В данном эксперименте электрический чёрный ящик представляет собой плоский конденсатор. Каждая пластина состоит из ряда небольших зубцов одинаковой геометрической формы. Величину емкости $C$ можно изменять, перемещая в горизонтальном направлении верхнюю пластину относительно нижней. Между пластинами конденсатора находится слой диэлектрика.  Два черных ящика ($A$ и $B$), осциллограф, генератор, макетная плата, соединительные провода и перемычки, конденсаторы $100\,пФ$ (маркировка 101) и $330\,пФ$ (маркировка 331), конденсатор неизвестной емкости $C_1$ (в красной изоляции), катушка индуктивности $15.0\,мГн$ (черный цилиндр с маркировкой 153), резистор $510\,Ом$ (в черной изоляции). $!Важно!$ Избегайте больших напряжений и резких скачков тока и напряжения. Прежде чем менять конфигурацию схемы, плавно выкрутите амплитуду генератора в ноль, после чего выключите генератор! Новые компоненты выдаваться не будут!
Часть А. Калибровка (1.3 балла)
Соберите колебательный $RLC$-контур, последовательно соединив индуктивность, известную ёмкость и резистор. Измерьте зависимость резонансной частоты этого контура от используемой емкости. Проверьте применимость теоретической связи между ними. Оцените $C_0$ - неустранимую емкость проводов и прочих составляющих схемы.
Часть B. Определение формы пластин конденсаторов (7.2 балла) Ниже приведены четыре возможные формы пластин.
Соберите колебательный $RLC$-контур, используя конденсатор неизвестной емкости $C_1$. Найдите резонансную частоту этого контура $f_1$. Определите $C_1$.
Для каждой формы пластин постройте качественный график ожидаемой зависимости $C$ от положения верхней пластины $x$.
Собрав колебательный $RLC$-контур, снимите зависимость $f(x)$ резонансной частоты от положения верхней пластины. Выполните эти измерения для обоих черных ящиков.
Рассчитайте $C(x)$ для каждого из ящиков. Постройте графики этих зависимостей на одной миллиметровке. Определите номера форм пластин, соответствующих ящикам.
Для каждого из ящиков определите значения $b$ и $w$, характеризующие форму зубцов. Расстояние $d$ между верхней и нижней пластинами составляет $1.00~\text{мм}$. Диэлектрик, находящийся между пластинами, имеет диэлектрическую проницаемость $\varepsilon=2.9$. Электрическая постоянная $\varepsilon_0=8.85\cdot 10^{-12}~\text{Ф/м}$.
Часть C. Разрешающая способность цифрового измерителя перемещений (1.5 балла) При относительном смещении параллельных пластин емкость плоского конденсатора периодически изменяется, а с ней и резонансная частота контура. Данная установка может быть использована как цифровой измеритель перемещений.
Для каждого из ящиков оцените количество зубцов на одной пластине плоского конденсатора. (В каждом ящике количество зубцов на нижней пластине такое же, как на верхней).
Пусть наш черный ящик с маркировкой $A$ является измерителем перемещений. Для частоты в окрестности $f=120~\text{кГц}$, используя данные эксперимента из части B, оцените разрешающую способность установки: минимальное расстояние $\Delta x$, которое можно измерить. Оценка погрешности окончательного результата не требуется.
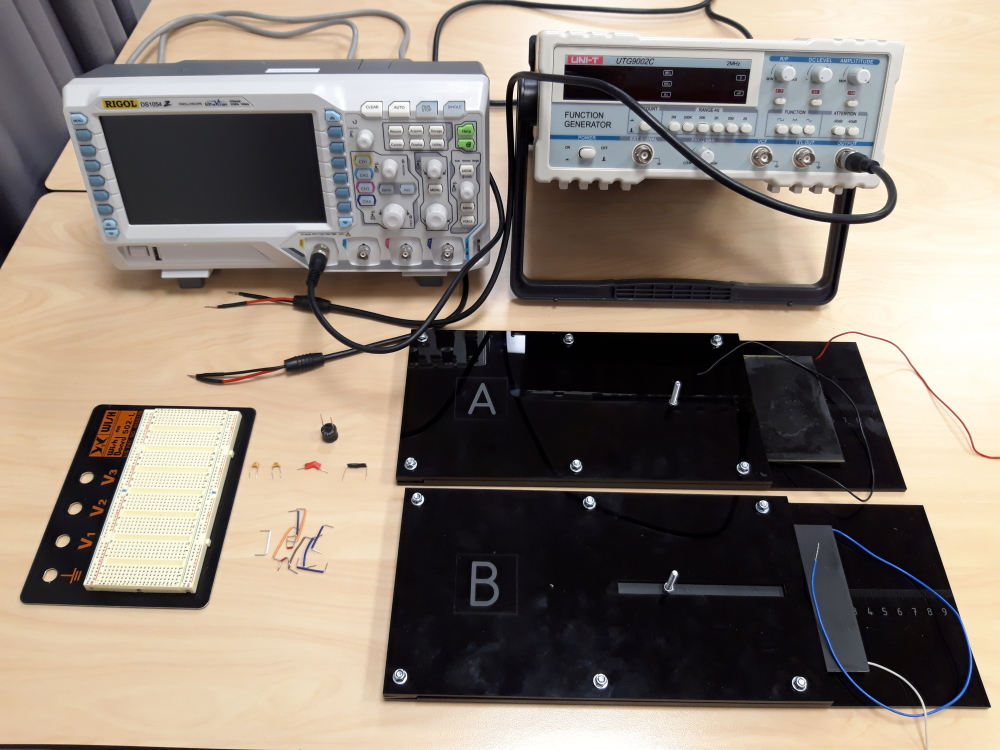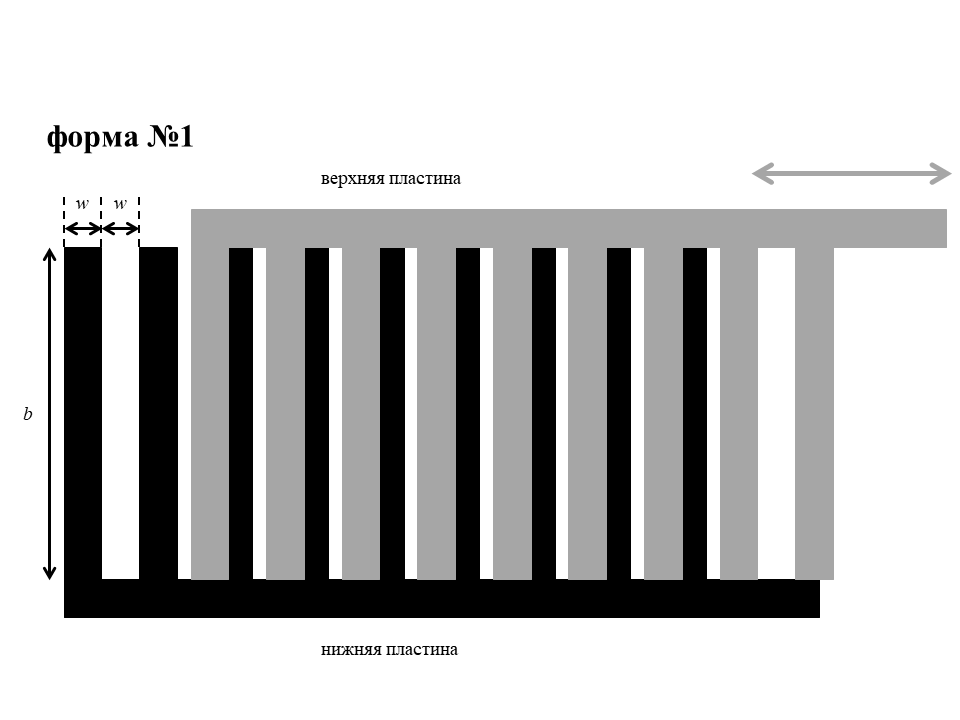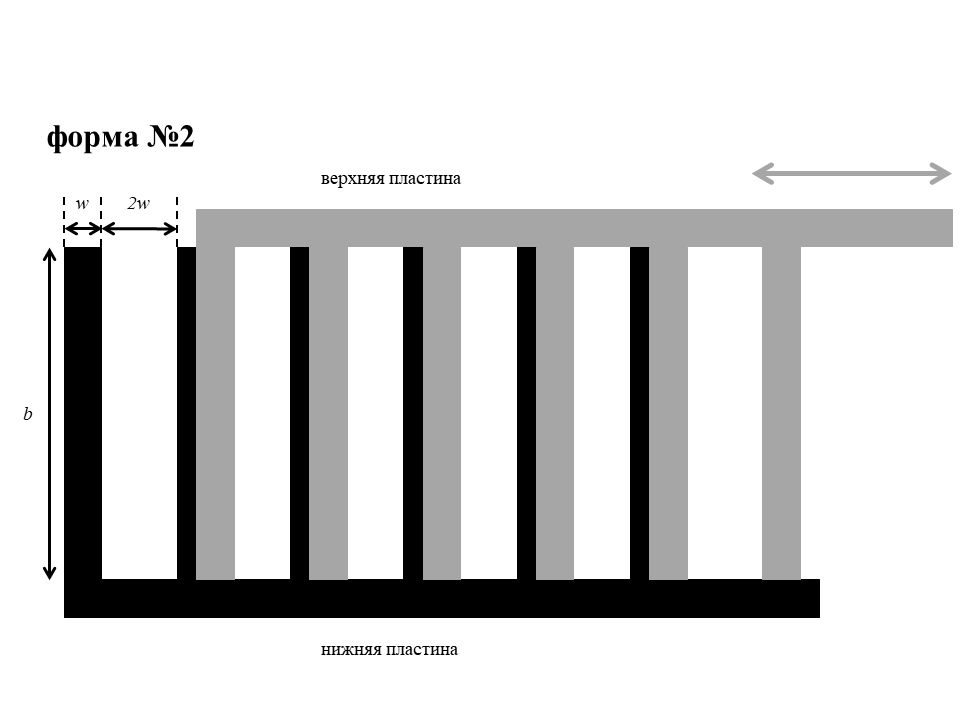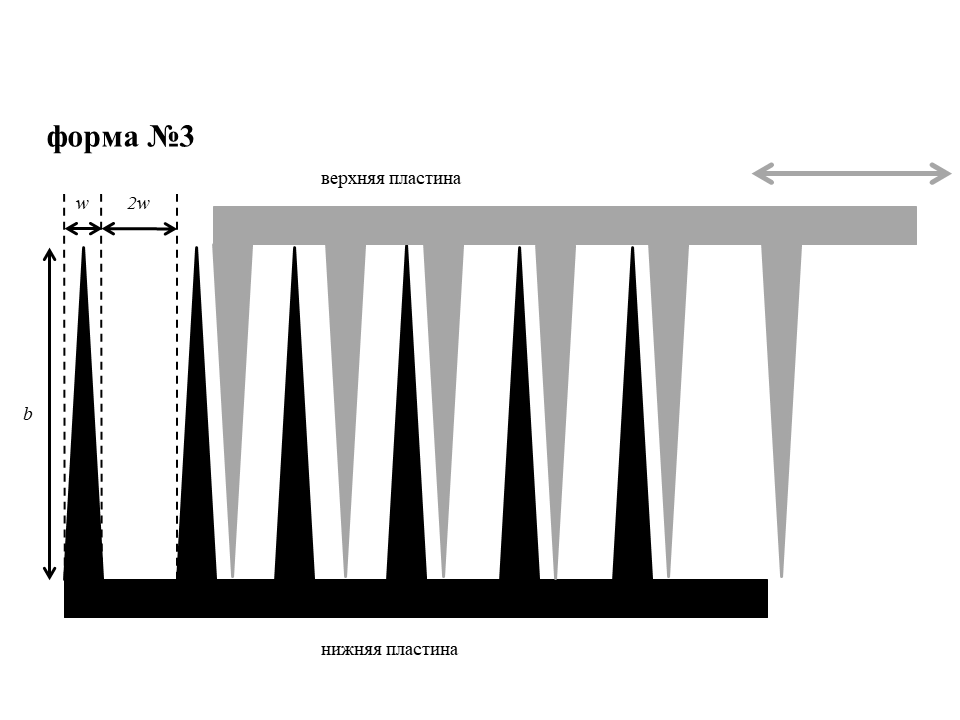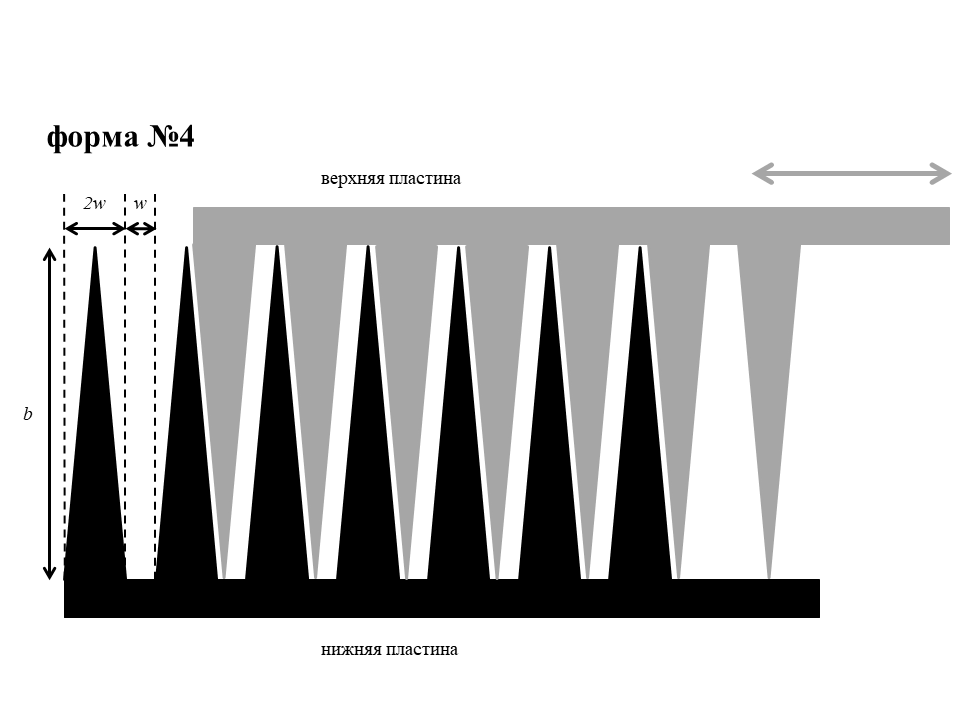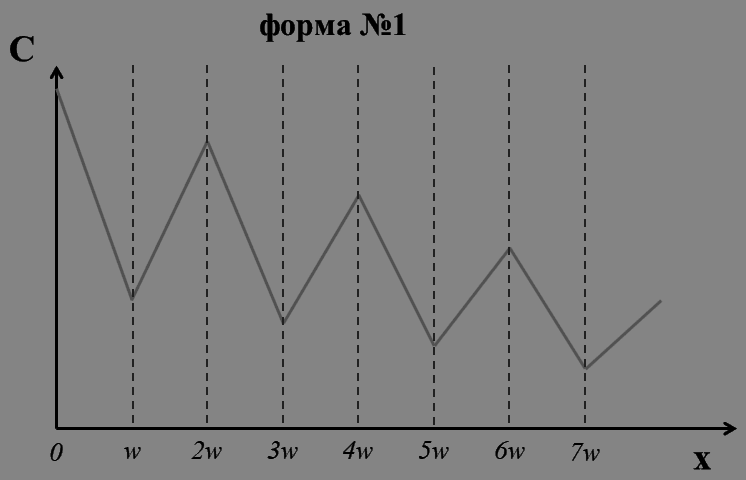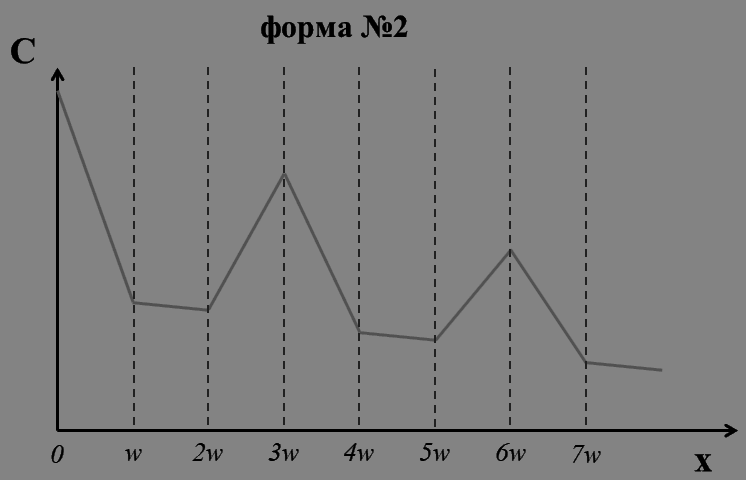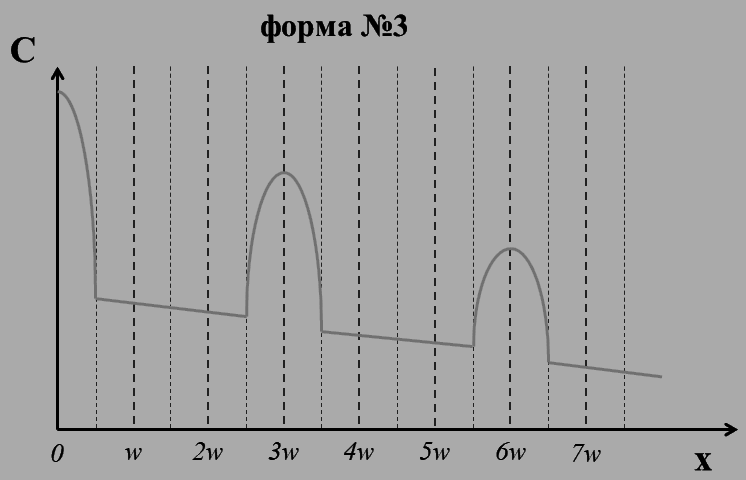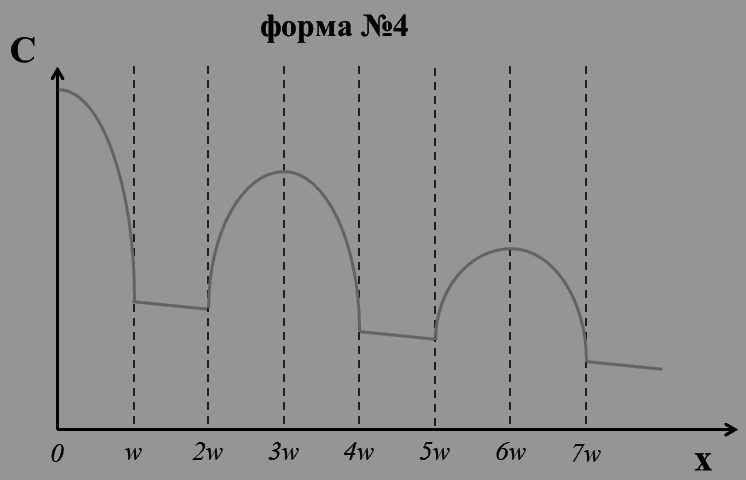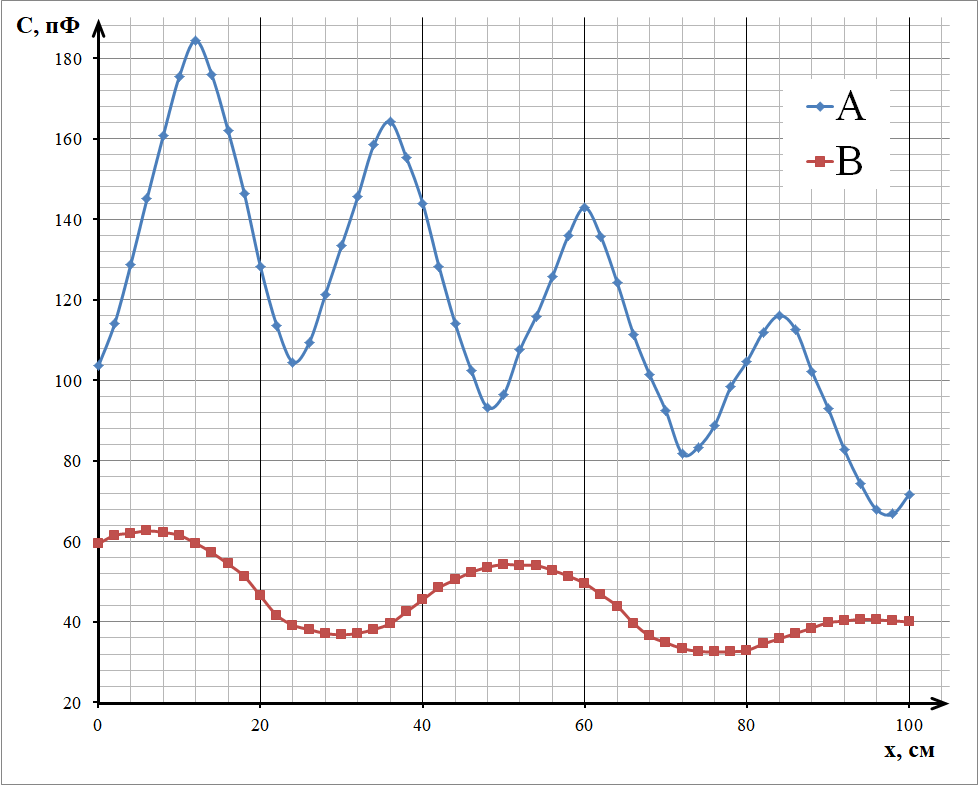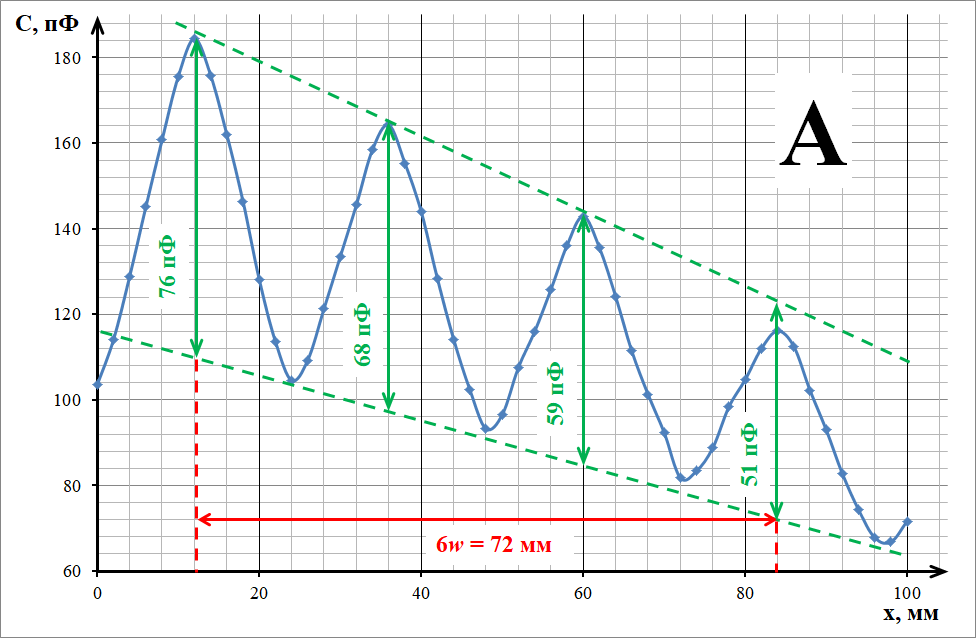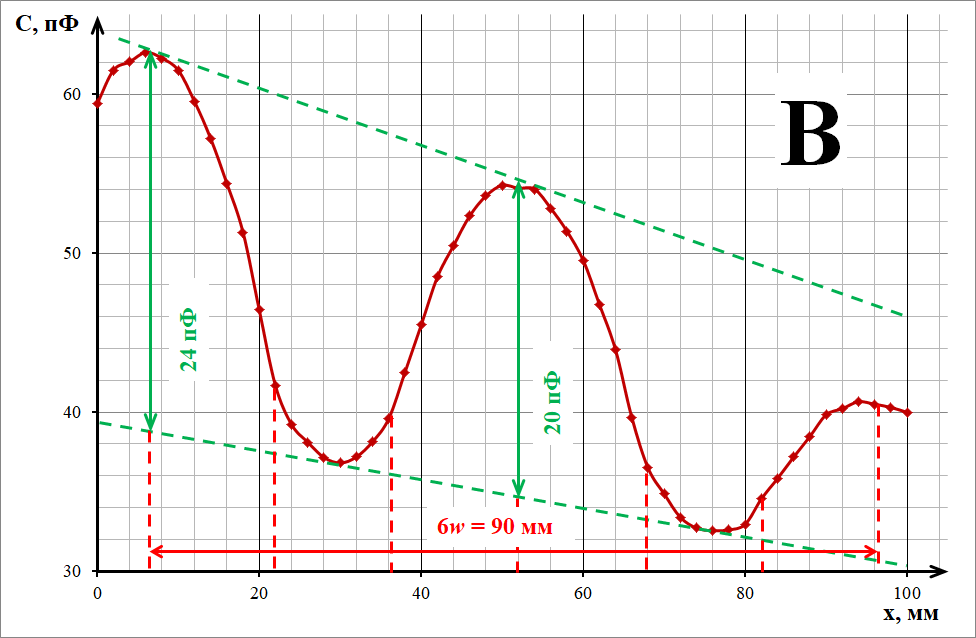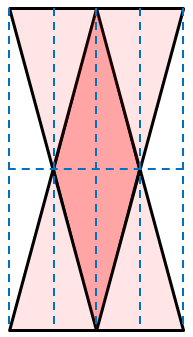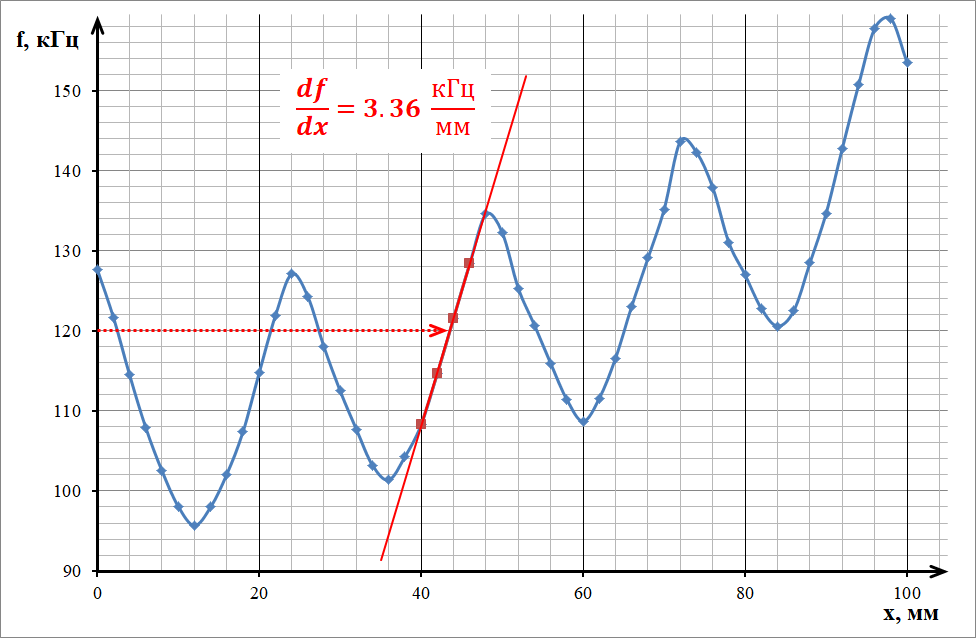
Соберите колебательный $RLC$-контур, последовательно соединив индуктивность, известную ёмкость и резистор. Измерьте зависимость резонансной частоты этого контура от используемой емкости. Проверьте применимость теоретической связи между ними. Оцените $C_0$ - неустранимую емкость проводов и прочих составляющих схемы.
Решение: Соберем схему так, чтобы осциллограф отображал напряжение на резисторе, и будем добиваться максимума амплитуды этого напряжения (и, соответственно, максимума амплитуды тока в цепи), подбирая частоту на генераторе. Максимум соответствует частоте, при которой напряжения на катушке и конденсаторе колеблются в противофазе и компенсируют друг друга, то есть импеданс складывается только из омических сопротивлений резистора и катушки и принимает минимальное значение: $$f(C)=\cfrac{1}{2\pi \sqrt{LC}}$$ Таким образом, по экспериментально определенной резонансной частоте можно рассчитать соответствующее ей значение емкости (индуктивность катушки известна и равна $15.0~мГн$): $$C_{\text{эксп}}=\left( \cfrac{1}{2\pi \cdot f_{\text{эксп}}} \right)^2 \cdot \cfrac{1}{L}$$ Отметим, что если вместо напряжения на резисторе измерять, например, напряжение на конденсаторе и искать максимум его амплитуды (при фиксированной амплитуде на генераторе), то теоретическое значение соответствующей частоты будет отличаться от описываемого формулой выше. Так что без поправок на это теоретическое отличие применение той же формулы даст ошибочные результаты. В таблице ниже приведены измеренные резонансные частоты для контуров, содержащих емкости различных известных номиналов (в т.ч. полученные параллельным/последовательным соединением имеющихся конденсаторов). По резонансным частотам рассчитана общая емкость контура для каждой конфигурации. Видно, что ее отличие от номинальной емкости используемых конденсаторов незначительно. Таким образом, оценка для неустранимой емкости: $C_0 \leqslant 10~\text{пФ}$, что много меньше всех характерных емкостей. $C_\text{номин}$, пФ;$f_\text{эксп}$, кГц;$C_\text{эксп}$, пФ;$(C_\text{эксп} - C_\text{номин})$, пФ 76,7;139,7;87;10,3 100;126,7;105;5 330;71,1;334;4 430;62,7;430;0 Резонансная частота определялась с точностью порядка $\Delta f \approx 0.3~\text{кГц}$, т.е. $\varepsilon_f \approx 0.3~\%$. Столь же низка погрешность расчета $C_{\text{эксп}}$ для каждого набора известных конденсаторов, однако следует еще учесть заводскую точность изготовления заявленных номиналов катушки и конденсаторов, а также статистически полученное возможное отклонение $C_{\text{эксп}}$ от $C_{\text{номин}}$ порядка $5~\text{пФ}$. Можно заключить, что $C_{\text{эксп}}$ и $C_{\text{номин}}$ совпадают в пределах погрешностей их определения.

Соберите колебательный $RLC$-контур, используя конденсатор неизвестной емкости $C_1$. Найдите резонансную частоту этого контура $f_1$. Определите $C_1$.
Решение: Используем ту же схему цепи, заменив известные конденсаторы на неизвестный $C_1$. Экспериментально подбираем резонансную частоту: $f_{\text{эксп}} = (85.6 \pm 0.3)~\text{кГц}$. По прежней формуле рассчитывается искомая величина емкости: $C_1 = 230~\text{пФ}$. С учетом заводских допусков и оцененного нами статистического разброса $C_{\text{эксп}}$, можем окончательно записать $C_1 = (230 \pm 10)~\text{пФ}$.

Для каждой формы пластин постройте качественный график ожидаемой зависимости $C$ от положения верхней пластины  $x$.
Решение: На рисунке приведены качественные графики ожидаемых зависимостей $C(x)$ для разных форм пластин. Учтено, что есть некоторая "фоновая" емкость, за счет краевых эффектов и близости проводников не исчезающая даже тогда, когда проводящие части пластин не находятся непосредственно друг напротив друга. "Фон" постепенно спадает, а "всплески" ( заметные при сближении проводящих частей) снижают амплитуду при уменьшении количества вблизи расположенных зубцов. Превышения над "фоном" не должно быть на тех промежутках, на которых зубцы нижней и верхней пластины никак не перекрываются.

Собрав колебательный $RLC$-контур, снимите зависимость $f(x)$ резонансной частоты от положения верхней пластины. Выполните эти измерения для обоих черных ящиков.
Решение: Аналогично части A, собираем последовательный контур (с черным ящиком в роли неизвестной емкости) и подбором частоты генератора добиваемся максимума напряжения на резисторе. Результаты измерений резонансных частот для обоих черных ящиков приведены в таблице ниже. Точность измерений $\Delta f \approx 0.3~\text{кГц}$, $\Delta x \approx 0.5~\text{мм}$.

Рассчитайте $C(x)$ для каждого из ящиков. Постройте графики этих зависимостей на одной миллиметровке. Определите номера форм пластин, соответствующих ящикам.
Решение: Емкость, соответствующая резонансной частоте, рассчитывается так же, как в части A: $$C=\left( \cfrac{1}{2\pi \cdot f} \right)^2 \cdot \cfrac{1}{L}$$. Результаты расчетов представлены в таблице. x, мм;$f_A$, кГц;$C_A$, пФ;$f_B$, кГц;$C_B$, пФ;x, мм;$f_A$, кГц;$C_A$, пФ;$f_B$, кГц;$C_B$, пФ 0;127,7;103,55;168,6;59,41;52;125,3;107,56;176,7;54,08 2;121,7;114,02;165,7;61,5;54;120,7;115,91;176,8;54,02 4;114,5;128,81;165;62,03;56;115,9;125,71;178,8;52,82 6;107,9;145,05;164,2;62,63;58;111,4;136,08;181,3;51,38 8;102,5;160,73;164,7;62,25;60;108,7;142,92;184,6;49,55 10;98,09;175,51;165,7;61,5;62;111,6;135,59;190;46,78 12;95,7;184,38;168,4;59,55;64;116,6;124,21;196,1;43,91 14;98;175,83;171,8;57,21;66;123,1;111,44;206,3;39,68 16;102,1;161,99;176,2;54,39;68;129,1;101,32;215,1;36,5 18;107,4;146,4;181,4;51,32;70;135,2;92,38;220,1;34,86 20;114,8;128,13;190,7;46,44;72;143,7;81,78;224,9;33,39 22;121,9;113,64;201,3;41,67;74;142,3;83,39;227,2;32,71 24;127,1;104,53;207,5;39,22;76;137,9;88,8;227,8;32,54 26;124,3;109,3;210,5;38,11;78;131;98,4;227,6;32,6 28;118;121,28;213,2;37,15;80;127;104,7;226,4;32,95 30;112,5;133,43;214,2;36,81;82;122,8;111,98;221,1;34,54 32;107,7;145,59;213,1;37,19;84;120,6;116,11;217,1;35,83 34;103,2;158,56;210,4;38,15;86;122,5;112,53;213,1;37,19 36;101,4;164,24;206,5;39,6;88;128,5;102,27;209,5;38,48 38;104,3;155,23;199,3;42,51;90;134,7;93,07;205,9;39,83 40;108,3;143,98;192,7;45,48;92;142,8;82,81;204,9;40,22 42;114,7;128,36;186,6;48,5;94;150,7;74,36;203,8;40,66 44;121,6;114,2;182,9;50,48;96;157,8;67,82;204,2;40,5 46;128,4;102,43;179,6;52,35;98;159;66,8;204,7;40,3 48;134,6;93,21;177,5;53,6;100;153,5;71,67;205,5;39,99 50;132,3;96,48;176,4;54,27;;;;;  Принципиальная форма графиков говорит нам, что пластинам в черном ящике A соответствует форма №1, в ящике B — форма №4.

Для каждого из ящиков определите значения $b$ и $w$, характеризующие форму зубцов. Расстояние $d$ между верхней и нижней пластинами составляет $1.00~\text{мм}$. Диэлектрик, находящийся между пластинами, имеет диэлектрическую проницаемость $\varepsilon=2.9$. Электрическая постоянная $\varepsilon_0=8.85\cdot 10^{-12}~\text{Ф/м}$.
Решение: Займемся обработкой каждого из графиков. С большой точностью можно определить координаты, соответствующие максимумам на графике, т.е. моментам наибольшего соответствия рисунков верхней и нижней пластин. Максимумы оказываются практически равноудаленными друг от друга, поэтому величины $w$ для обоих ящиков можно определить очень точно, особенно применяя метод рядов. Для ящика $B$ красным пунктиром отмечены также точки, в которых меняется выпуклость кривой и которые в идеальном случае (при отсутствии краевых эффектов) должны были бы уже принадлежать построенным на рис. 4 отрезкам прямых линий. Эти точки делят интервалы между соседними пиками на три приблизительно одинаковые части, как и должно быть для пластин формы №4.   Проведя на каждом графике прямую через минимумы емкости, можно считать лежащие на ней точки "фоном", и для расчетов в качестве емкости пластин брать только превышение измеренной емкости над "фоном". Таким графическим способом определены емкости, соответствующие нескольким количествам совпадающих зубцов пластин: максимальному количеству, на 1 меньшему, на 2 меньшему и т.д. Результаты занесены в таб. 3, и по усредненной разнице между соседними максимальными емкостями вычислена емкость одной пары совпадающих зубцов. Выведем теоретически емкость одной пары совпадающих зубцов. Пусть площадь совпадающих частей зубцов равна $S_{\text{зуб}}$. Для пластин формы №1: $S_{\text{зуб}}=bw$, для пластин формы №4: $S_{\text{зуб}} = \cfrac{b \cdot 2w}{4} = \cfrac{bw}{2}$ (см. рис. 8). Тогда $C_{\text{зуб}}=\cfrac{S_{\text{зуб}} \varepsilon \varepsilon_0}{d}$. Подставляя вместо $S_{\text{зуб}}$ одно из приведенных выражений, можно получить расчетные формулы для $C_{\text{зуб}}$ ящиков $A$ и $B$. Результаты вычислений приведены в таб. 4 ниже. Отметим, что их достоверность крайне низкая: на погрешность расчета $C$ через $f$ накладывается необходимость приближать "фоновую" емкость и вычитать ее, а после этого рассматривается разность двух близких грубо определяемых величин. (за вычетом фона);ящик A;ящик B N*C_зуб, пФ;76 ± 2;24 ± 1 (N-1)*C_зуб, пФ;68 ± 2;20 ± 1 (N-2)*C_зуб, пФ;59 ± 2; (N-3)*C_зуб, пФ;51 ± 5; C_зуб;8,3 ± 2,8;4,0 ± 1,4 N_экстр, шт.;9;6  Поскольку убывание максимальной емкости происходит линейно по количеству совпадающих зубцов, можно экстраполировать зависимость и получить (для следующего пункта) величину $N_{\text{экстр}}$ (см. таб. 4) — верхнюю оценку количества зубцов на одной пластине. Опять же, достоверность этой оценки очень низкая. ;ящик A;ящик B форма;№1;№4 6w, мм;72 ± 1;90 ± 2 w, мм;12.0 ± 0.2;15.0 ± 0.3 C_зуб, пФ;8,3 ± 2,8;4,0 ± 1,4 b_эксп, мм;27 ± 9;21 ± 8 b_полн, мм;68 ± 5;42 ± 8 b_1, мм;101 ± 7;109 ± 8 N_экстр, шт.;9;6 N_геом, шт.;6;3 Возможен еще один способ расчета величины $b$: по убыванию абсолютного (без вычета "фона") значения емкости от одного пика на графике к другому. Необходимые данные приведены в таб. 5 ниже, а рассчитанные величины $b_{\text{полн}}$ добавлены в таб. 4. (абсолютные значения);ящик A;ящик B N*C_зуб, пФ;186 ± 1;63 ± 1 (N-1)*C_зуб, пФ;165 ± 1;55 ± 1 (N-2)*C_зуб, пФ;144 ± 1; (N-3)*C_зуб, пФ;123 ± 3; C_зуб;21 ± 1;8,0 ± 1,4

Для каждого из ящиков оцените количество зубцов на одной пластине плоского конденсатора. (В каждом ящике количество зубцов на нижней пластине такое же, как на верхней).
Решение: Один из способов оценить количество зубцов на одной пластине обсуждался выше и являлся весьма грубым. Другой способ - прикинуть, какое количество зубцов известной ширины (величину $w$ смогли определить очень точно) могло бы уместиться (с соответствующими интервалами между зубцами) на пластине, длина которой, исходя из видимой конструкции ящика, не превышает $26~\text{см}$. Надо учесть, что можно заглянуть на нижнюю поверхность выдвигающейся пластины и увидеть, что на доступной части пластины (ее длина $10~\text{см}$) зубцы отсутствуют, т.е. могут располагаться лишь на оставшихся $\leq 16~\text{см}$. Получаем значения $N_{\text{геом}}$, занесенные в таб. 4. Геометрические ограничения получились жестче, чем экстраполяционная оценка, поэтому $N_{\text{экстр}}$ в дальнейших расчетах учитывать не будем. Отметим, что количество наблюдаемых на графике пиков не превышает величины $N_{\text{геом}}$, так что геометрический расчет не занижает максимального числа зубцов Более точный метод расчета параметра $b$ — предположить, что максимальная измеренная емкость соответствует совпадению всех зубцов пластин, а за количество зубцов принять $N_{\text{геом}}$. Тогда: $$C_{max} = \cfrac{S_{\text{всех}} \varepsilon \varepsilon_0}{d} = \cfrac{S_{\text{зуб}} \cdot N_{\text{геом}} \varepsilon \varepsilon_0}{d},$$ а величины $S_{\text{зуб}}$ выражаются через параметры пластин так же, как раньше. Рассчитанные из этой формулы размеры $b_1$ приведены в таб. 4 и лучше соответствуют реальной ширине выдвигающейся пластины ($10~\text{см}$, из которых большую часть зубцы должны занимать). Ниже в таб. 6 занесены для сравнения использовавшиеся при изготовлении пластин геометрические параметры. Большие отличия рассчитанных разными методами величин $b$ от реальных объясняются, во-первых, возможным неконтролируемым отличием расстояния между пластинами от $d=1~\text{мм}$ и, во-вторых, существенными краевыми эффектами. ;ящик A;ящик B w, мм;12;15 b_изг, мм;90;85 N_изг, шт.;6;3

Пусть наш черный ящик с маркировкой $A$ является измерителем перемещений. Для частоты в окрестности $f=120~\text{кГц}$, используя данные эксперимента из части B, оцените разрешающую способность установки: минимальное расстояние $\Delta x$, которое можно измерить. Оценка погрешности окончательного результата не требуется.
Решение: По исходным измерениям можно построить график зависимости резонансной частоты $f$ от координаты $x$. Видно, что частота в районе $120~\text{кГц}$ реализуется, например, для координат в окрестности $43~\text{мм}$.  Как следует из графика, при малых смещениях от этого положения частота зависит от смещения линейно. Построение касательной к нужному участку графика дает численную связь: $$\cfrac{d f}{d x} = 3.36~\cfrac{\text{кГц}}{\text{мм}}.$$ Подбор и считывание резонансной частоты производится с точностью порядка $\Delta f \approx 0.3~\text{кГц}$. То есть смещение пластины заметно отразится на резонансной частоте при $$\Delta x \geq \Delta f \cdot \left( \cfrac{df}{dx} \right) ^{-1} = \cfrac{0.3}{3.36}~\text{мм} \approx 90~\text{мкм}.$$
Темы:
E, Конденсатор, Осциллограф, Электромагнетизм, Колебательный контур, 2020, Сборы XY, Y